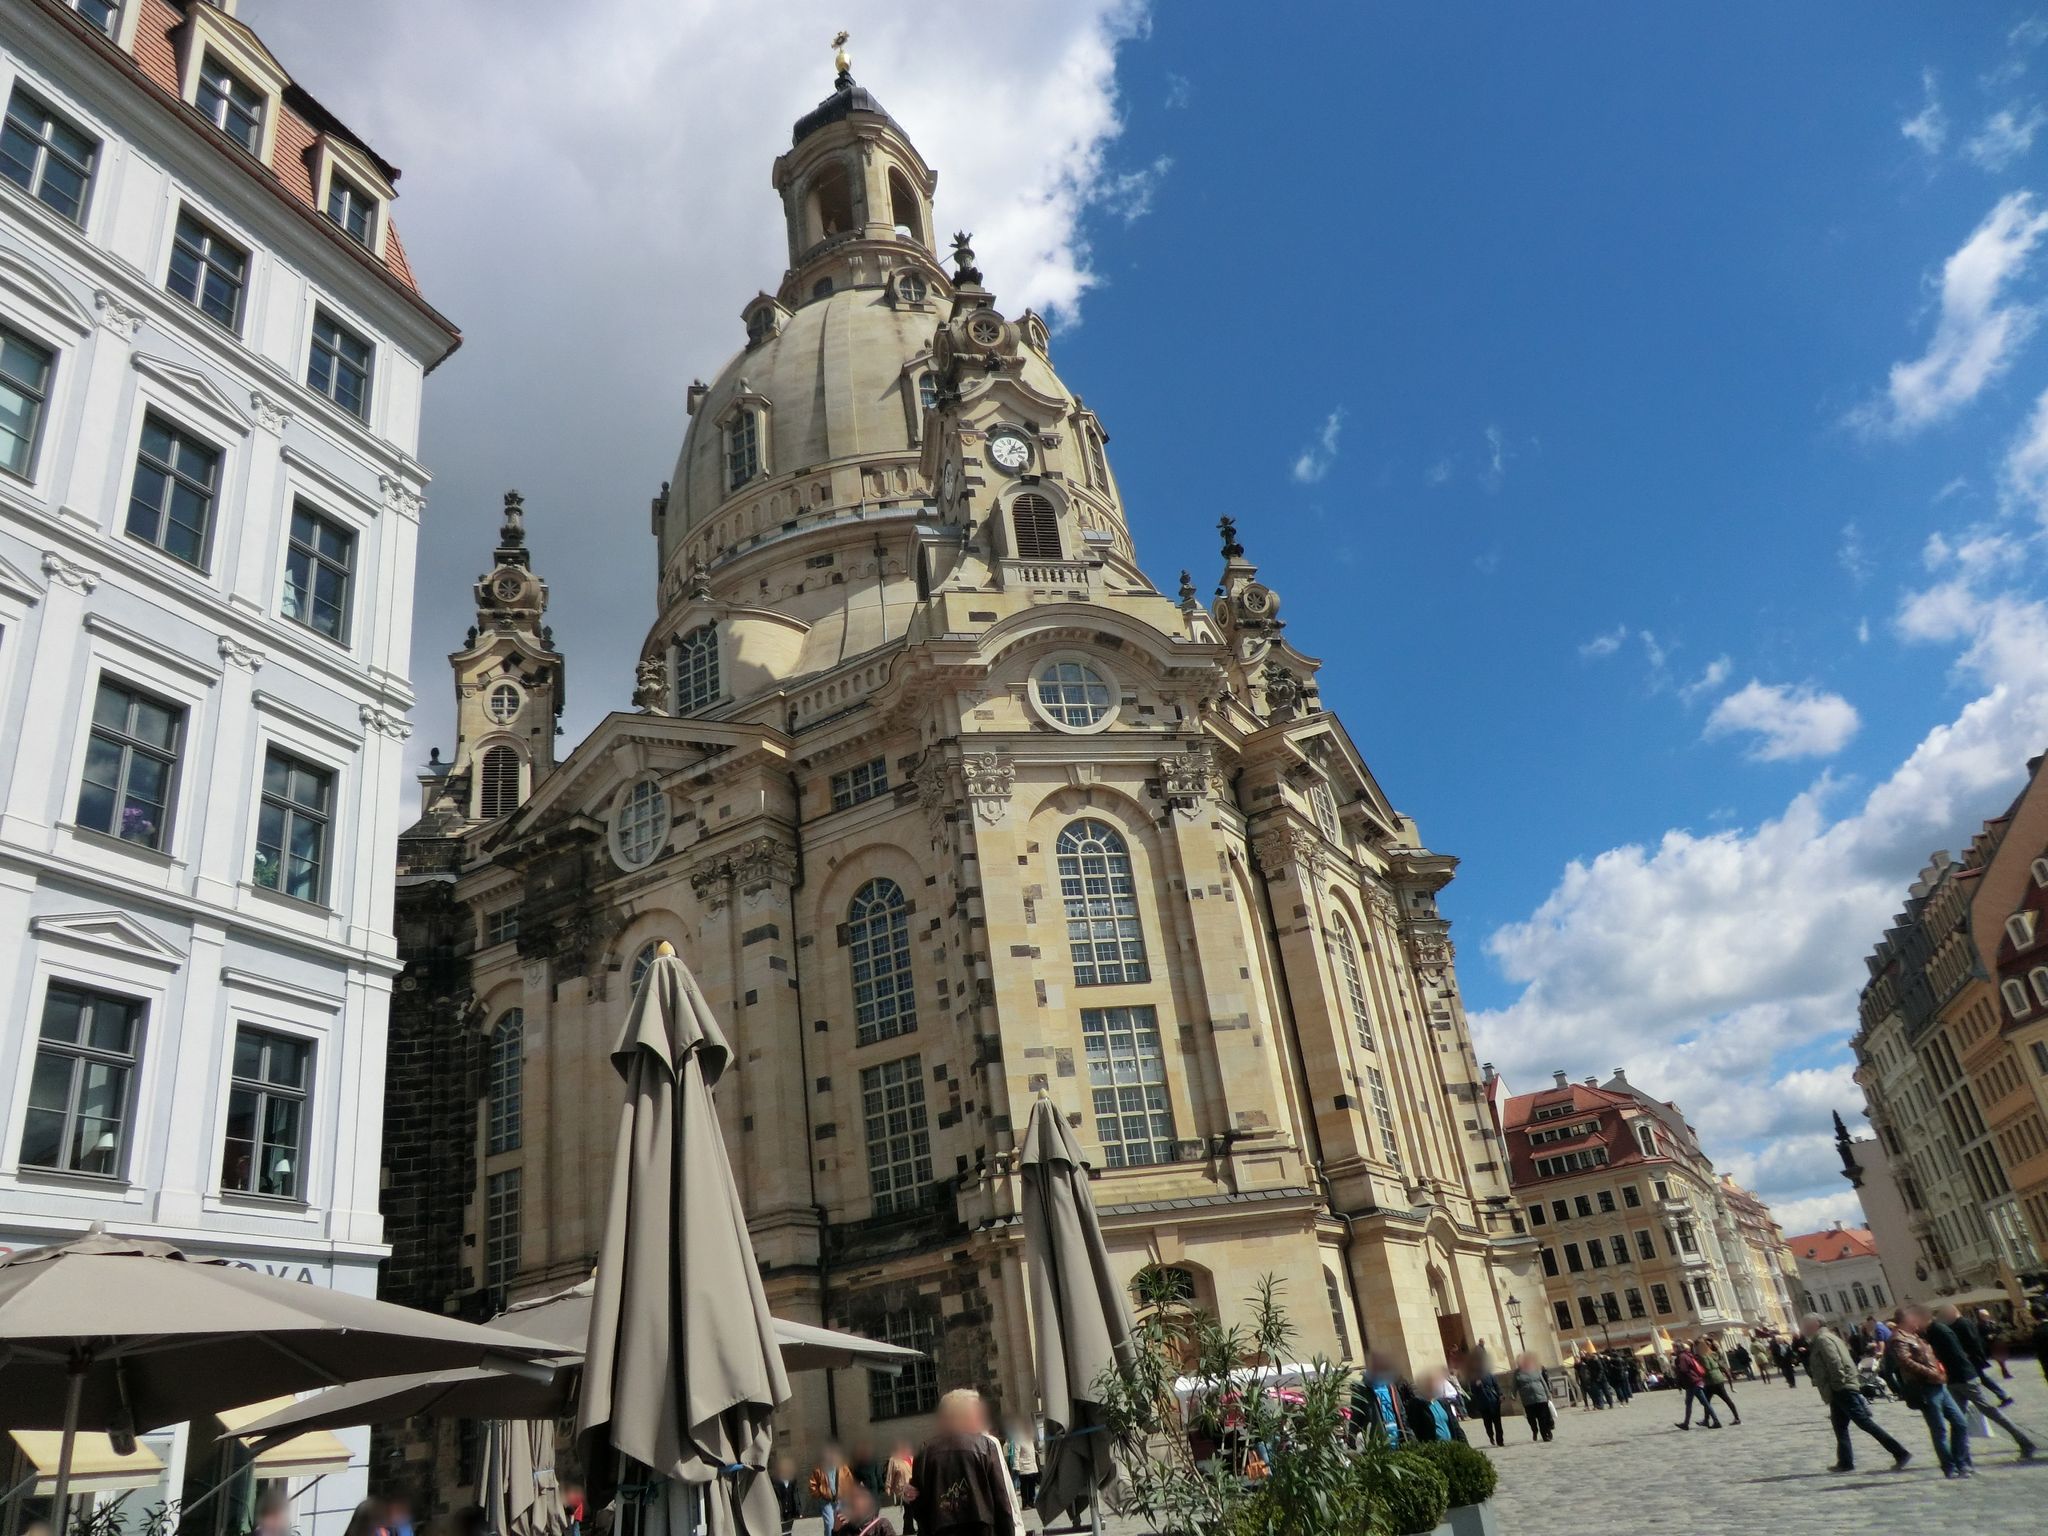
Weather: clear
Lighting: day
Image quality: good
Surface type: walking surface
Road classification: corridor, pedestrian
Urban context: urban centre
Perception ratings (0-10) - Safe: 9.1, Lively: 9.69, Beautiful: 5, Boring: 3.86, Depressing: 6.77, Wealthy: 8.87